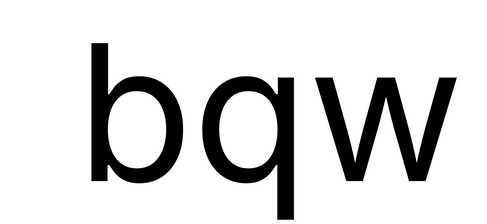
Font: Inter_Regular